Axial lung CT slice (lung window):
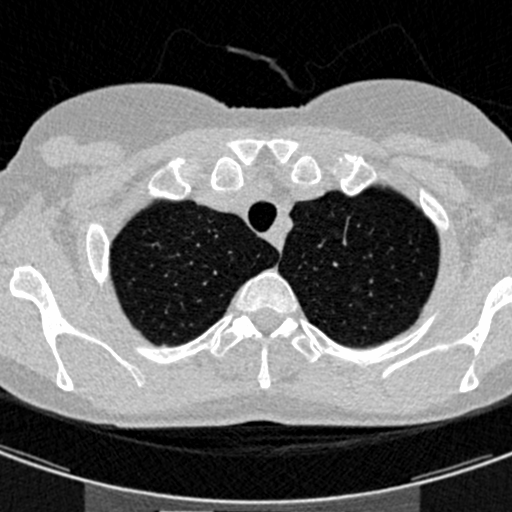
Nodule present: no